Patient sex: M
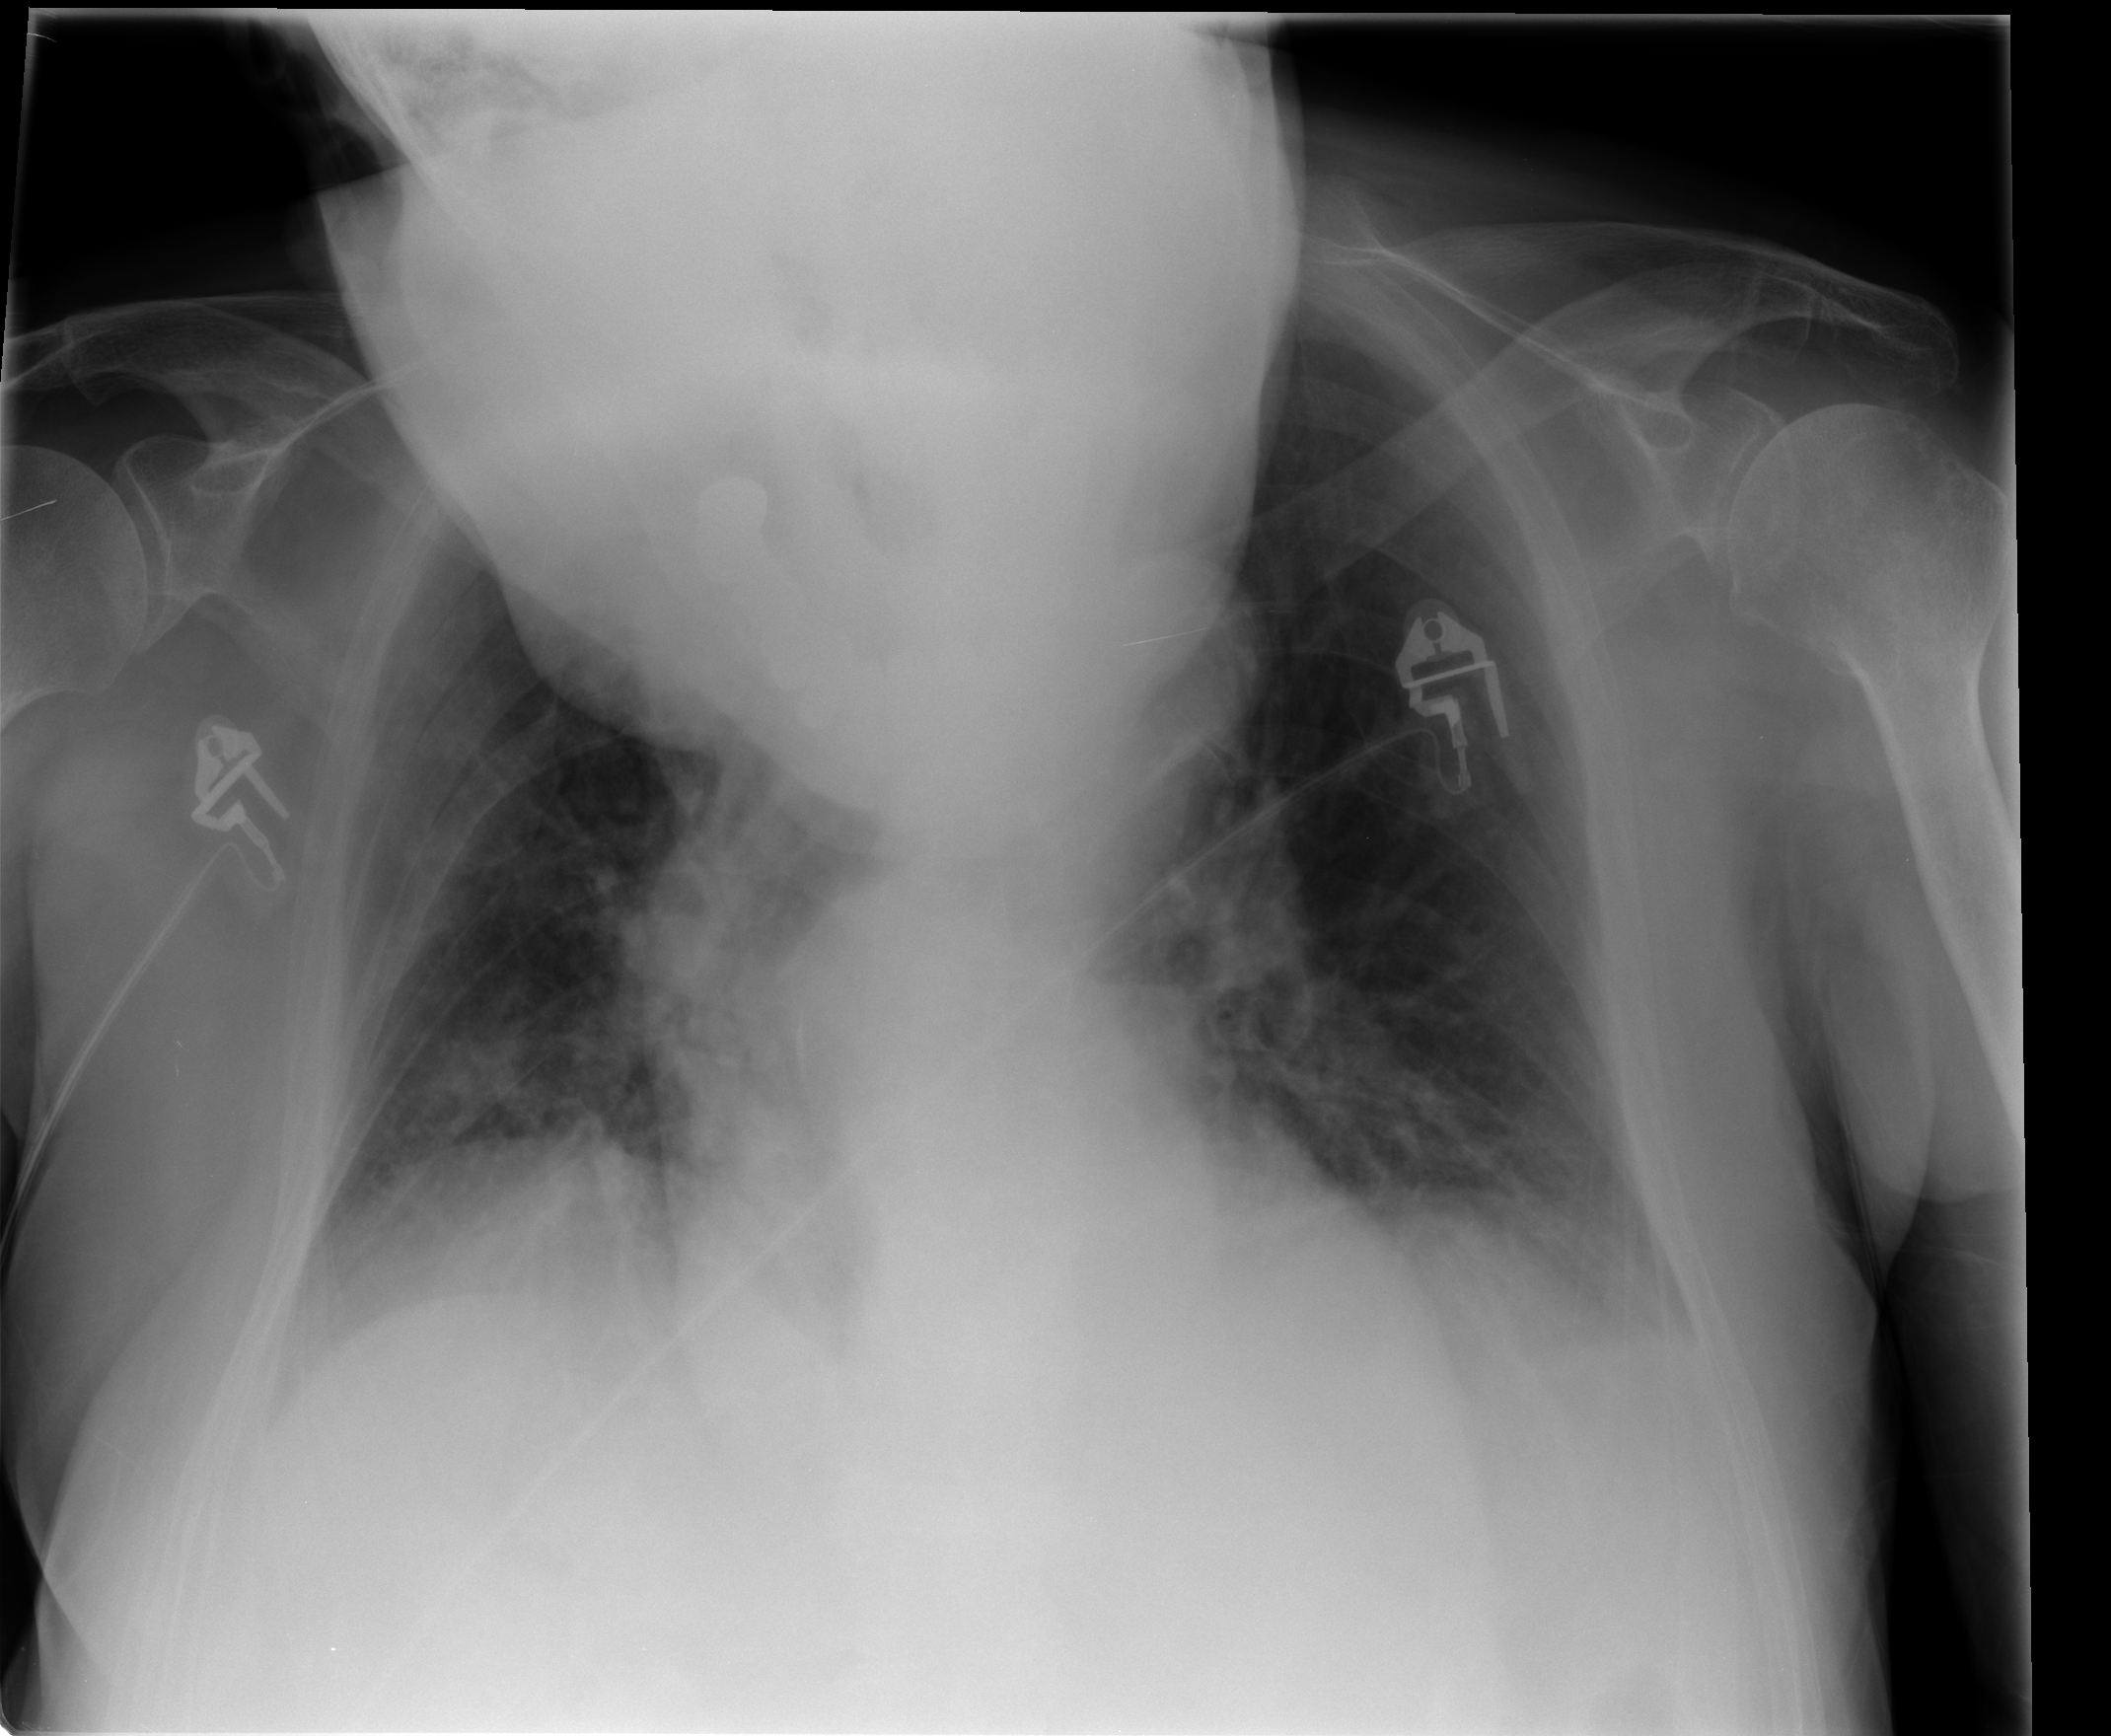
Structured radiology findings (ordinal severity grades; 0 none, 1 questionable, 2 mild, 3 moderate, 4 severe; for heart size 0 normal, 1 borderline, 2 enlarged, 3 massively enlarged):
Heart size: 0
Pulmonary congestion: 1
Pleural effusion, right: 1
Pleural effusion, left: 1
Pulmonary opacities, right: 2
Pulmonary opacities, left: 0
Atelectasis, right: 2
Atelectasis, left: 2